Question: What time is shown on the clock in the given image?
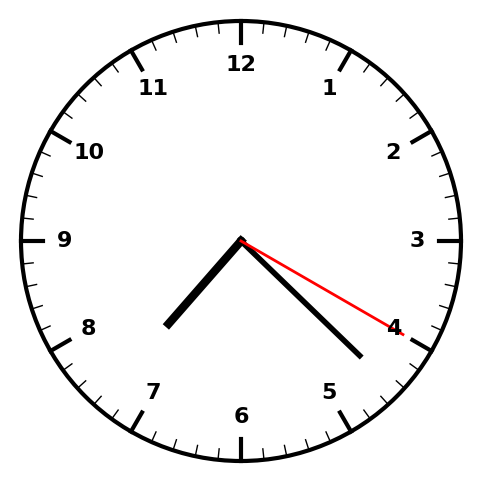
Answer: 07:22:20